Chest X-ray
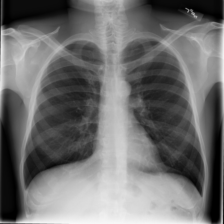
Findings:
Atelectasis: negative
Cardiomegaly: negative
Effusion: negative
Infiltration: negative
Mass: negative
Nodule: negative
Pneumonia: negative
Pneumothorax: negative
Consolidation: negative
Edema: negative
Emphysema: negative
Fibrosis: negative
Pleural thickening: negative
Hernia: negative